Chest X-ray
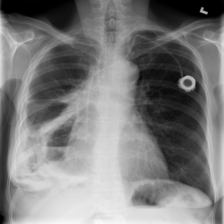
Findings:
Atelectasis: negative
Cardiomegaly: negative
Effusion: positive
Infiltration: negative
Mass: negative
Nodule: negative
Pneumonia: negative
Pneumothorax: negative
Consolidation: negative
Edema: negative
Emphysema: negative
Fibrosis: positive
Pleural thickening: positive
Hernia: negative